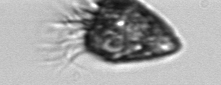
Label: Strombidium_morphotype2